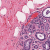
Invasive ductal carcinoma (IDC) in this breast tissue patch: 0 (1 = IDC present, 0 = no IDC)